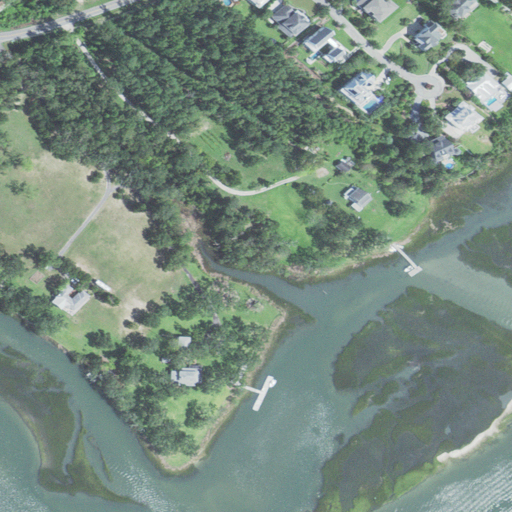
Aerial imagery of cape in North Carolina named Howe Point containing evergreen forest, open development, herbaceous wetlands, open water, shrub, low intensity development, and medium intensity development